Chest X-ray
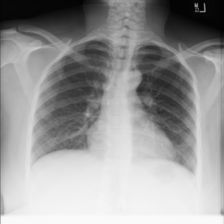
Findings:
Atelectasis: negative
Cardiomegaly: negative
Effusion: negative
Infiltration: negative
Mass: negative
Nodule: positive
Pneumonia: negative
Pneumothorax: negative
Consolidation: negative
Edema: negative
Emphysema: negative
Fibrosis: negative
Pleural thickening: negative
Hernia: negative